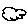
Label: cloud